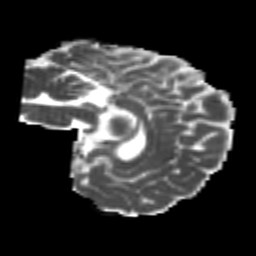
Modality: MD
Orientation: sagittal
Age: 23
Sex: female
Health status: healthy
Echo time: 0.074 s